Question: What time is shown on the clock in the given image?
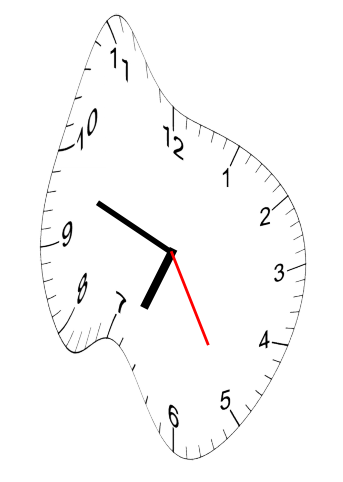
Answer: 06:48:25